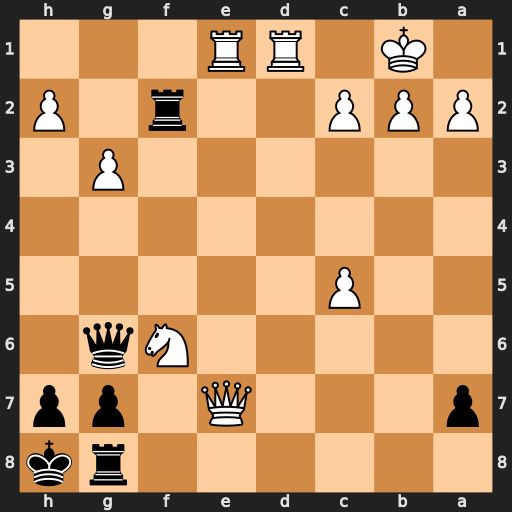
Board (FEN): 6rk/p3Q1pp/5Nq1/2P5/8/6P1/PPP2r1P/1K1RR3
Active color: b
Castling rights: -
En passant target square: -
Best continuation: Qxc2+ Ka1 Qxb2#